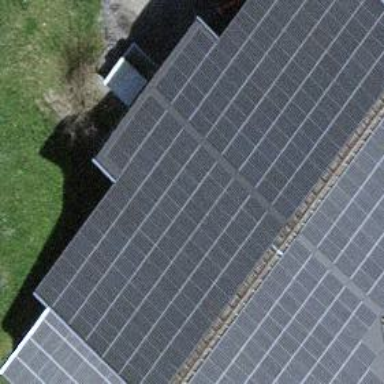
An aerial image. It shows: Solar power generator with photovoltaic panels.